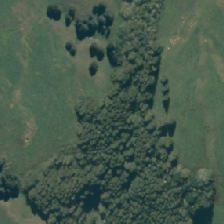
Land cover: indigenous_forest